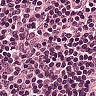
Metastatic tissue present: no